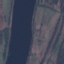
Label: River